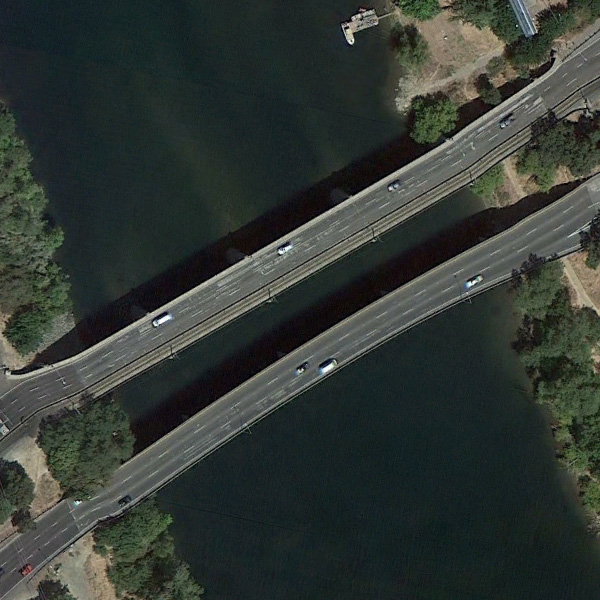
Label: Bridge